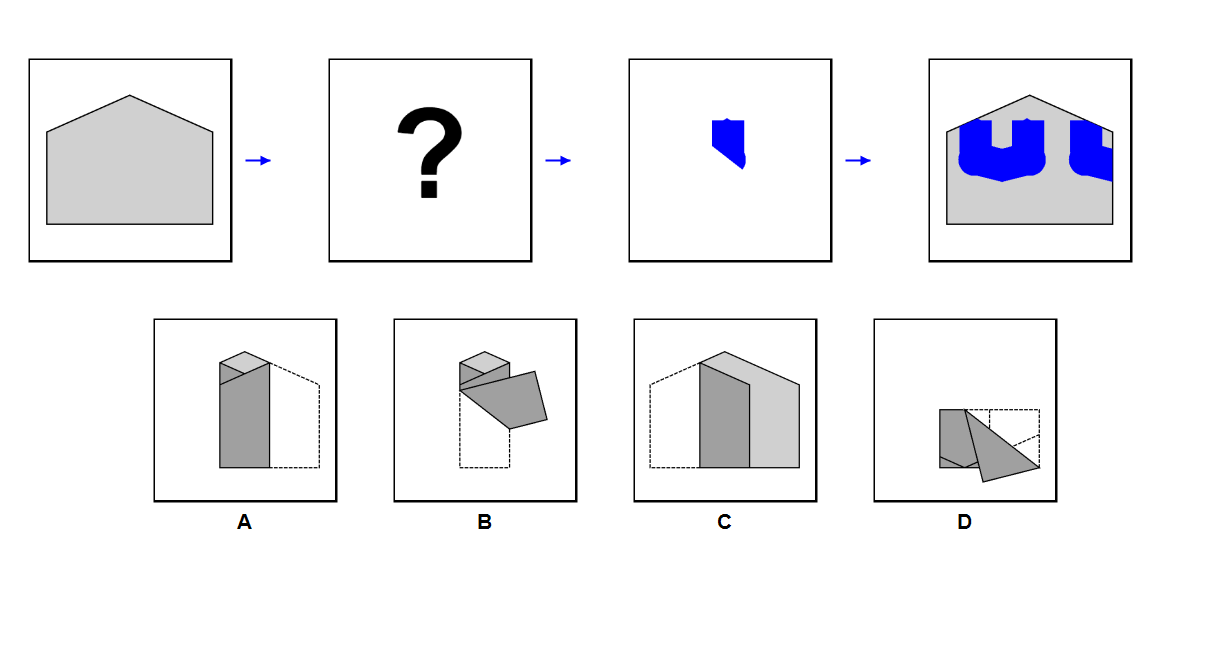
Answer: D